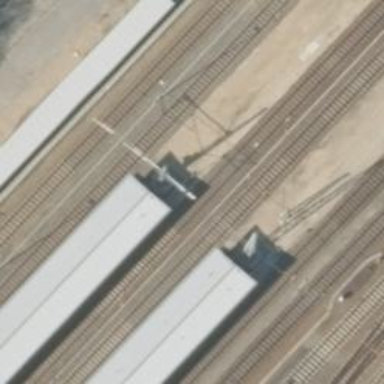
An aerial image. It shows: Platform edge at railway station.